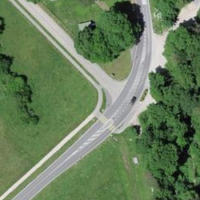
EUNIS habitat code: 53
Species observed at this site:
Cirsium vulgare